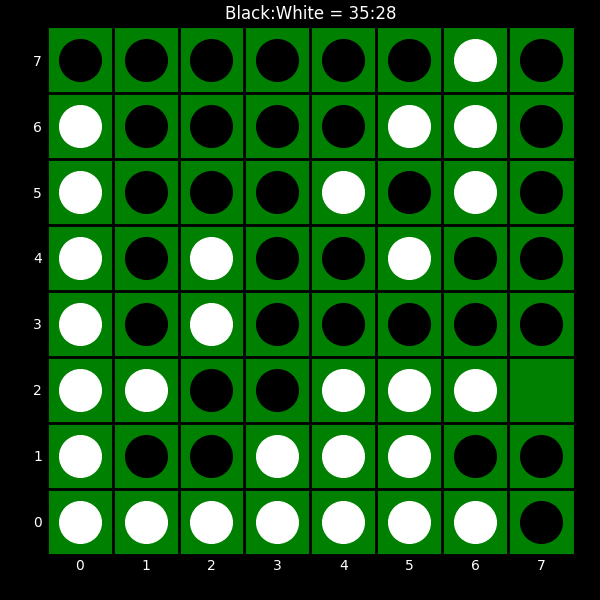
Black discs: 35
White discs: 28